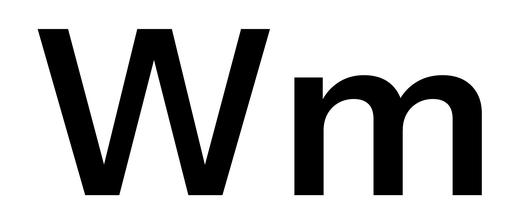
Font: InstrumentSans_SemiBold